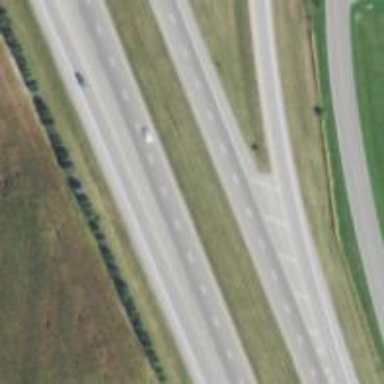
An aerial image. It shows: View of motorway.